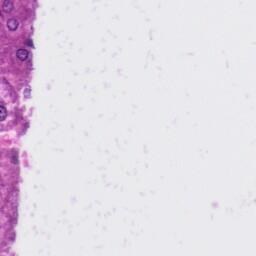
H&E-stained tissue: Liver